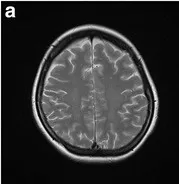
Magnetic resonance imaging study 7 weeks postoperatively shows resolution of all the lesions in T2-weighted.
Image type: radiology (mri)